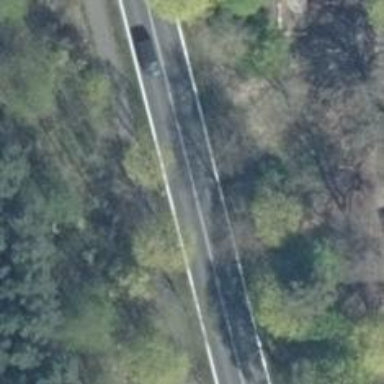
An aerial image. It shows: Asphalt road classified as primary highway.